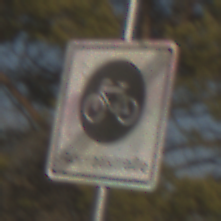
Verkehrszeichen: EndeFahrradstrasse
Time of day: MorningAfternoon
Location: Outdoor (Nature)
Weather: PartlyCloudy
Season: NotSpecified
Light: Natural